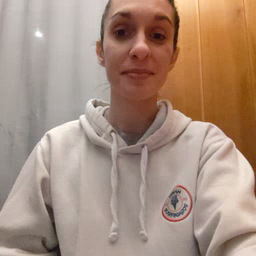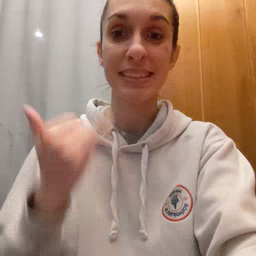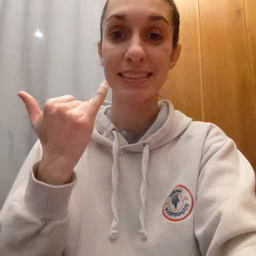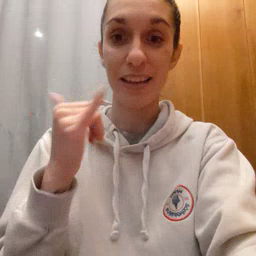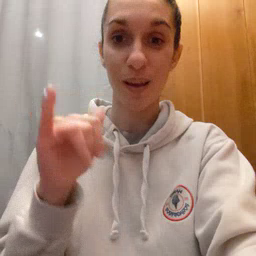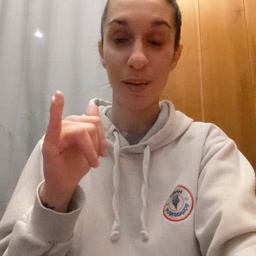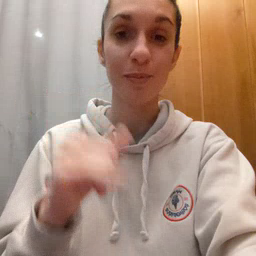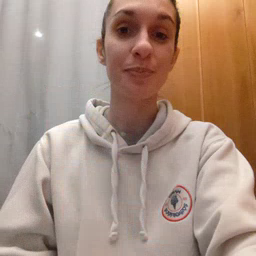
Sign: yellow